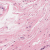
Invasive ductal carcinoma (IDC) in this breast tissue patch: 0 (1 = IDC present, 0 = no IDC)